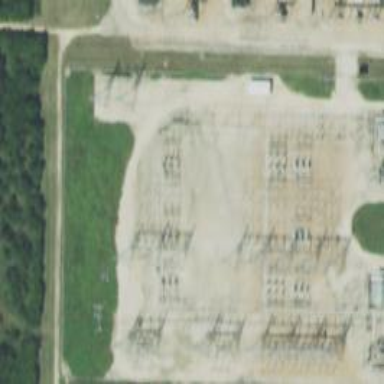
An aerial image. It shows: Switch for power supply.